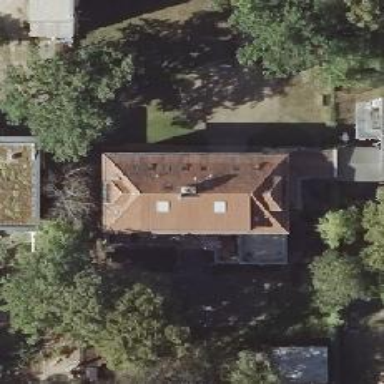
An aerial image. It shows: School building.